Question: I created a simple table to give a good view of my data.
, the content is very long and unfortunately I lose formatted table because i am not able to control the width of column. If I insert a space into LIGHT_ EXCEPTION the system control this case and I not lost the format table column.
Question: there is an alternative mothod to control this case?
I want that the column size table is fixed and when arrive at the end column continue to the next line automatically.

You can see in this attachments that the last column (8 column) is shifted to left. I want that if content is too long go to the next line automatically to continue the text.
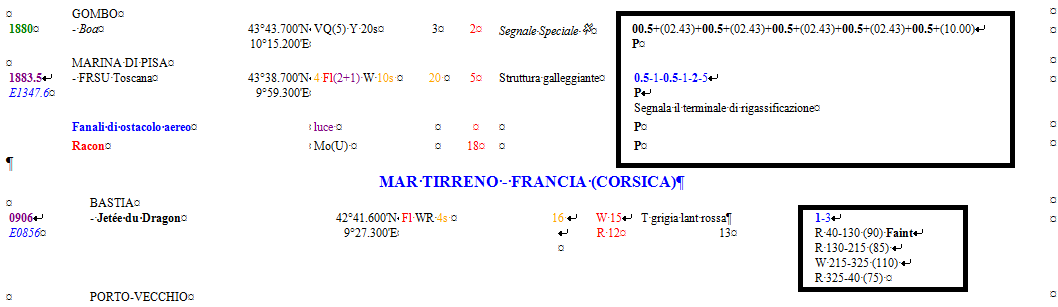
Answer: According to the <URL>:
>
The 'width' property gives the minimum width for the column.
So, if the text inside a column is particularly long, the table width algorithm can decide to make the column larger than its 'width' property.
If you want to set a for the whole table, 'width''table'; for example:
'''
<table style="width:12cm">
<tr style="...">
...
</tr>
</table>
'''